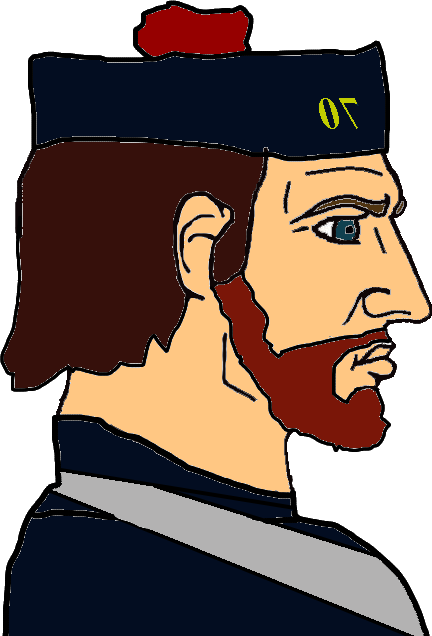
Label: 4_Yes_Chad